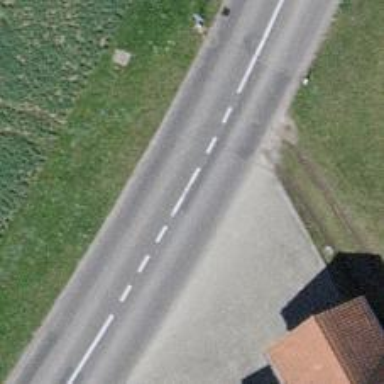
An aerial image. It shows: Secondary road.